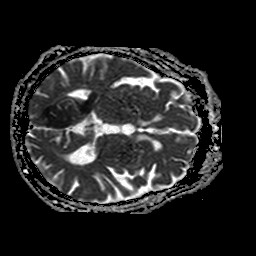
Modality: ADC
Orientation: axial
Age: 84
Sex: male
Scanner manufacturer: philips
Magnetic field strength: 1.5 T
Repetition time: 3.54 s
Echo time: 0.09411 s